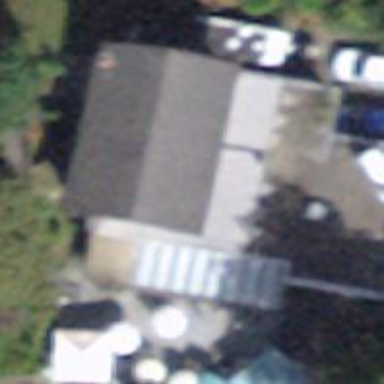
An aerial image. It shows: Restaurant.